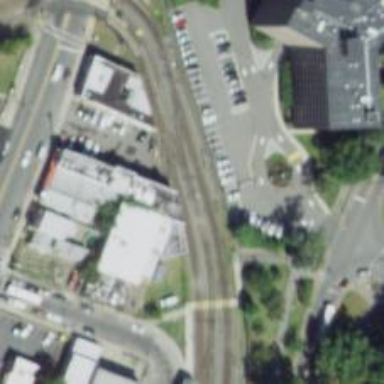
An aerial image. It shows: Light rail siding with electrified contact line.